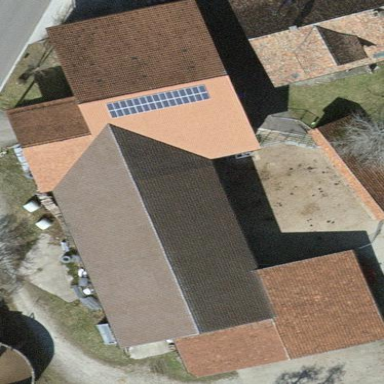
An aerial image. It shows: Stable building.